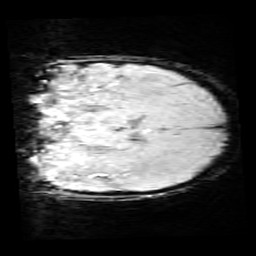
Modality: SWI
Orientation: coronal
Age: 10
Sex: female
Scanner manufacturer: siemens
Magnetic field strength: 3 T
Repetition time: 0.027 s
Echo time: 0.02 s